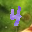
Label: 4